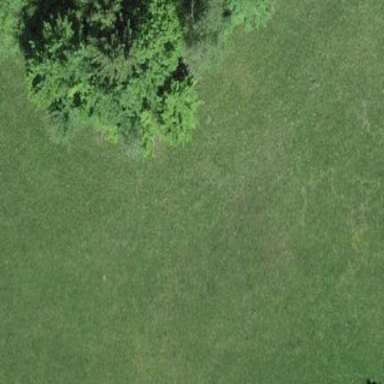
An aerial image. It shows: Beautiful meadow.